Question: I'm drawing a graph with achartengine. I'm still working on the display, but one thing that's caught my eye already is that the graph lines don't go through the points, they take some path that roughly traces their shape:

How can I make my lines always go through my points?
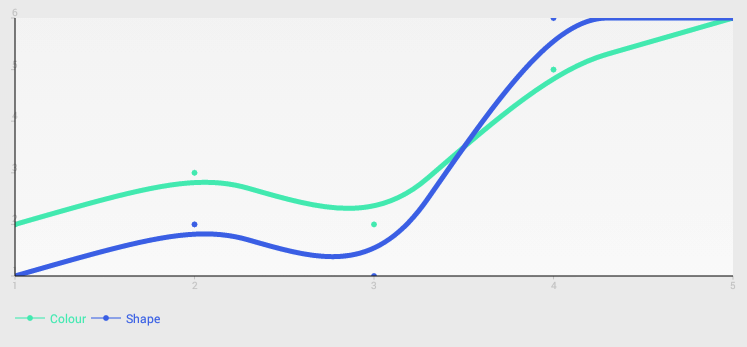
Answer: I was looking in the wrong places (Renderers) for a solution, in the end I noticed I was using a 'ChartFactory.getCubeLineChartView', changed to 'ChartFactory.getLineChartView' and all is good.